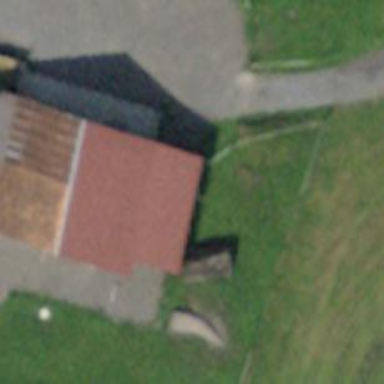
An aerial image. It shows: Rural barn.